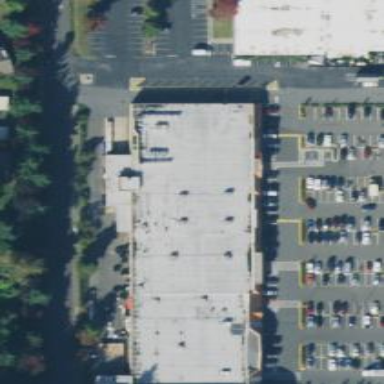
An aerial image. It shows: Supermarket.